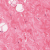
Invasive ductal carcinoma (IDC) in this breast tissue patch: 0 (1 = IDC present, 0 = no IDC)